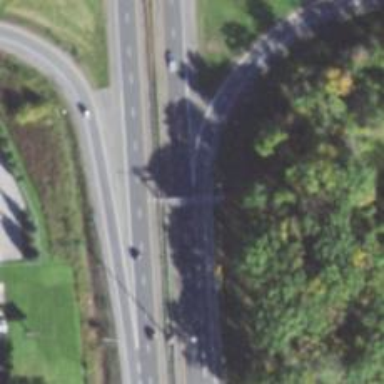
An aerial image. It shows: Overhead guidepost.